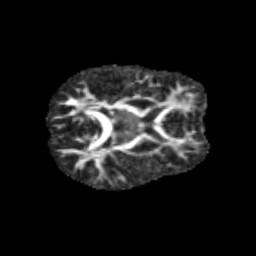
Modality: FA
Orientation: axial
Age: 9
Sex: male
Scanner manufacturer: siemens
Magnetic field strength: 3 T
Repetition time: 3.8 s
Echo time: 0.07 s